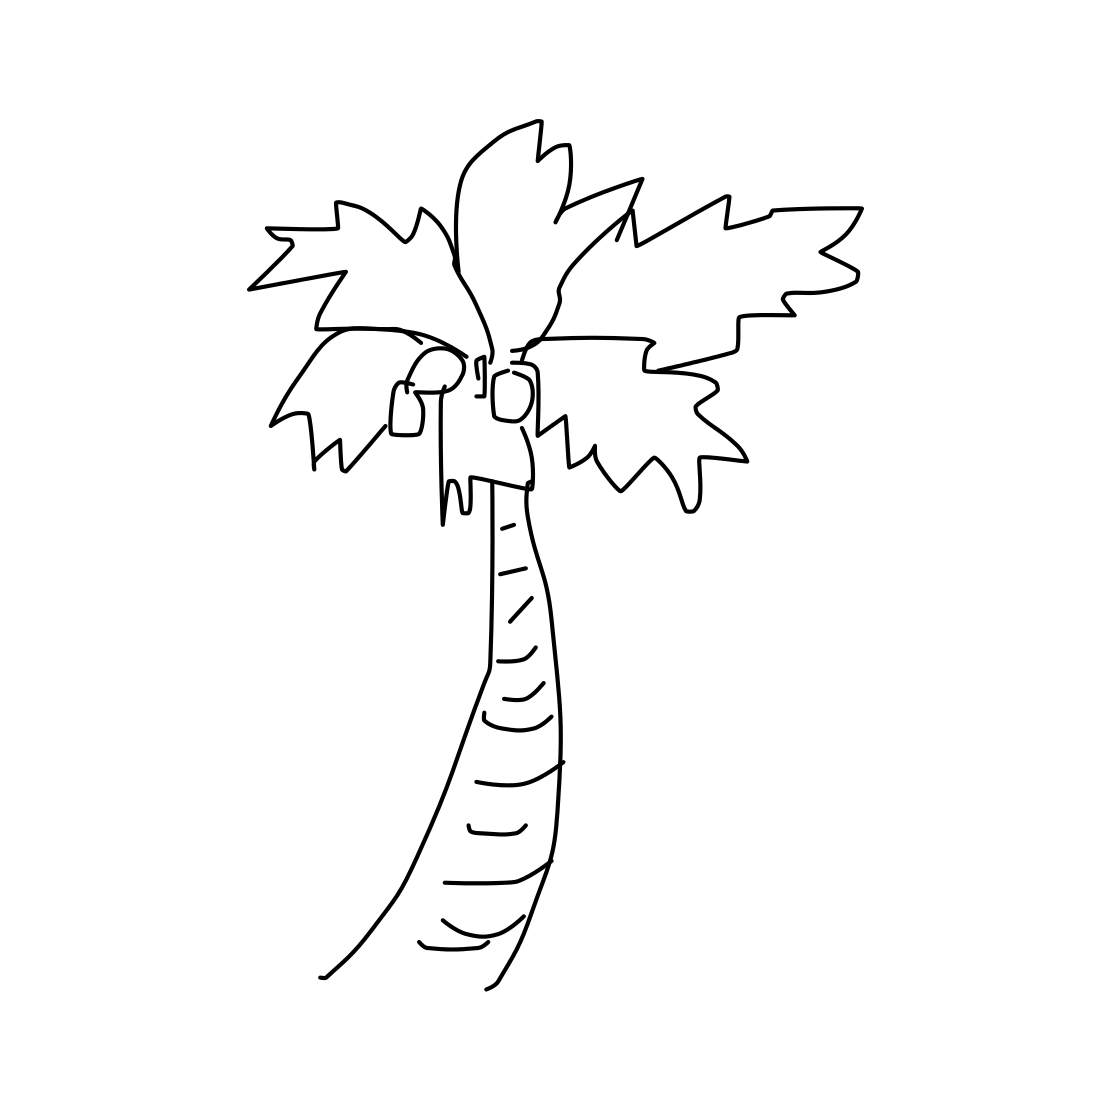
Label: palm tree